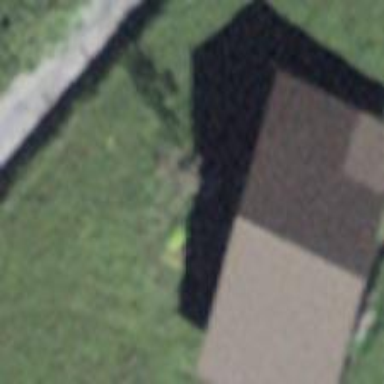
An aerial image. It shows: Cabin is depicted in the image.